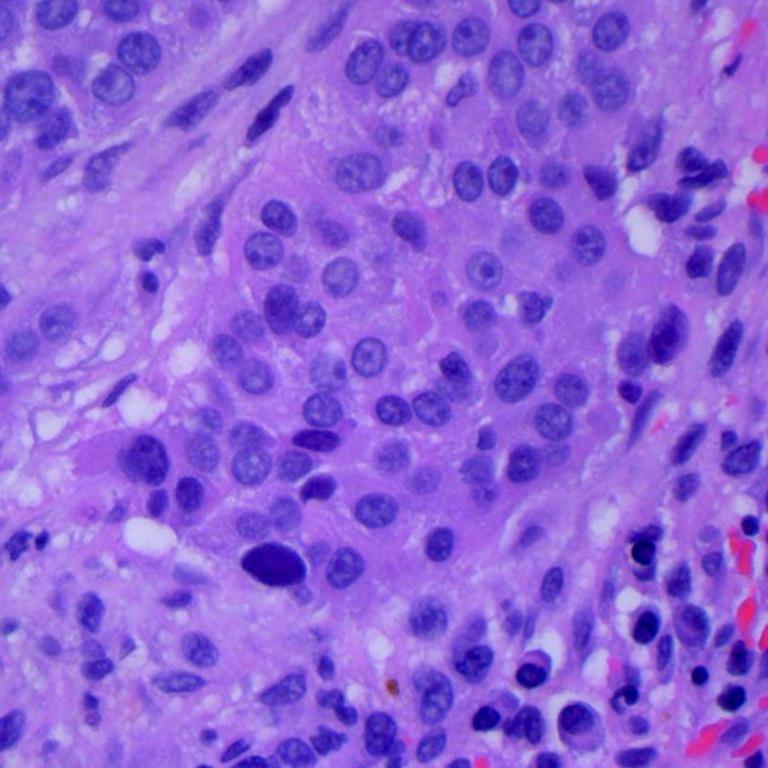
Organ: lung
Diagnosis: squamous carcinomas